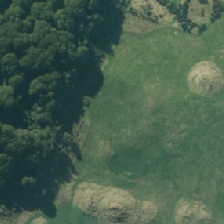
Land cover: high_producing_grassland